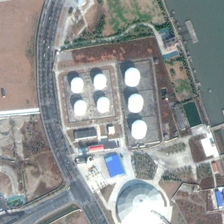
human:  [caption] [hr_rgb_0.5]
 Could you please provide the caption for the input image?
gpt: there are seven storage tanks in the factory .

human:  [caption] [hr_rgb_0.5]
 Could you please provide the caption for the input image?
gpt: the factory is located beside the river .

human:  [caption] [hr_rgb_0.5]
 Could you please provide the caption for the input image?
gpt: the factory is located beside the river .

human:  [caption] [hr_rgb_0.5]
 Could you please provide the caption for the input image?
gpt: there are seven storage tanks in the factory .

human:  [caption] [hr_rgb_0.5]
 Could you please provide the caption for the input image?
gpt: there are seven storage tanks in the factory .